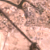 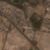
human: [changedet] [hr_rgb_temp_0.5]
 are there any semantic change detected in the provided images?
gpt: New park and a new road appear in the urban area.